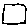
Label: square